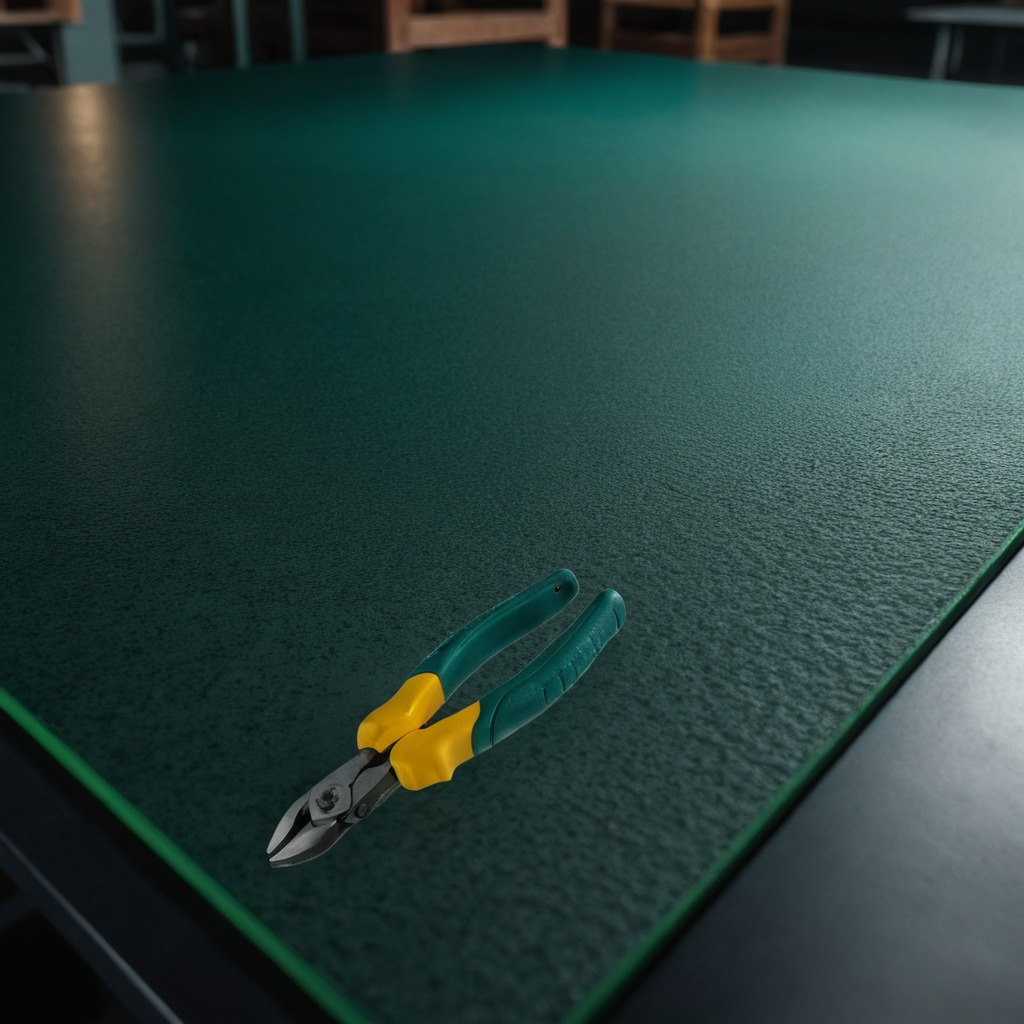
A plier is lying on the green rubber mat inside a workshop at night dim ambient light soft shadows worn but beneath the mat